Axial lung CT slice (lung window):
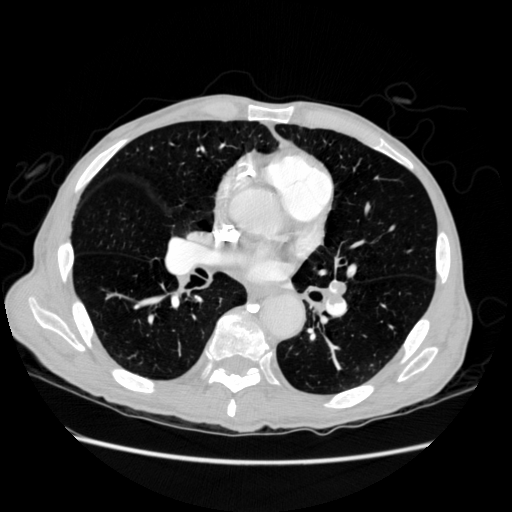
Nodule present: no